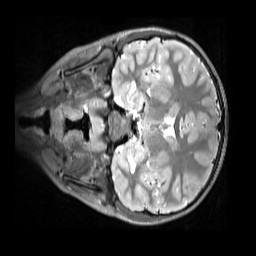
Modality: T2w
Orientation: coronal
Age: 10
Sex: male
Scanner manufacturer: siemens
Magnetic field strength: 3 T
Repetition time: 3.2 s
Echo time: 0.408 s